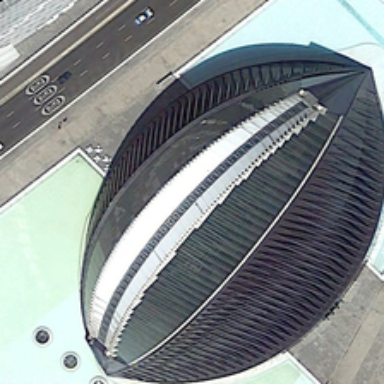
An oval building located in the center of the land .